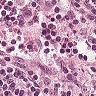
Metastatic tissue present: no